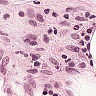
Metastatic tissue present: no